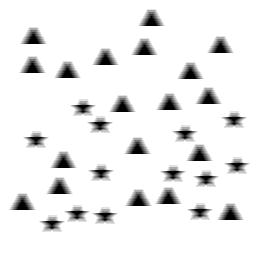
Squares: 0
Triangles: 19
Stars: 13
Total shapes: 32